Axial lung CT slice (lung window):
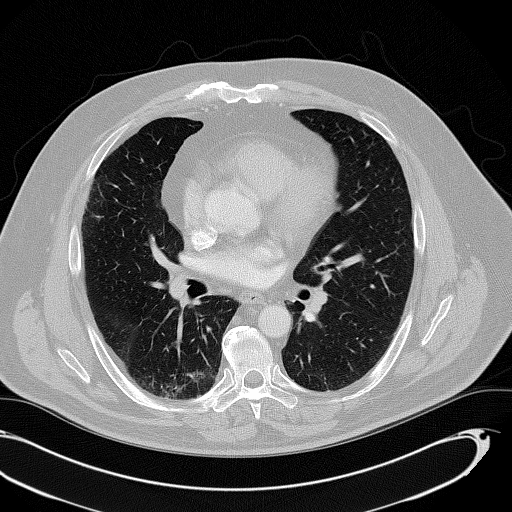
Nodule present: yes
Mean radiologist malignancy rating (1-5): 3